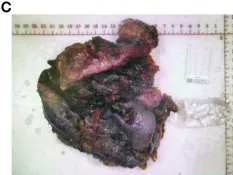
Excision of the appendix and periappendiceal mass, right iliofoliac lumbar mass resection, right subinguinal and suprafemoral mass resection. (C-D) The overall characteristics of the sample.
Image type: medical_photograph (other_medical_photograph)